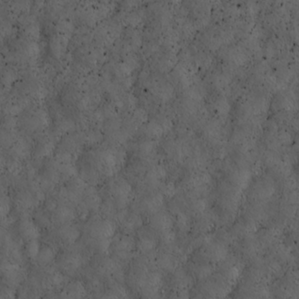
Label: non_frost